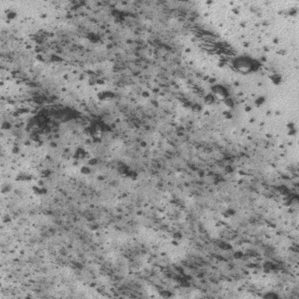
Label: frost